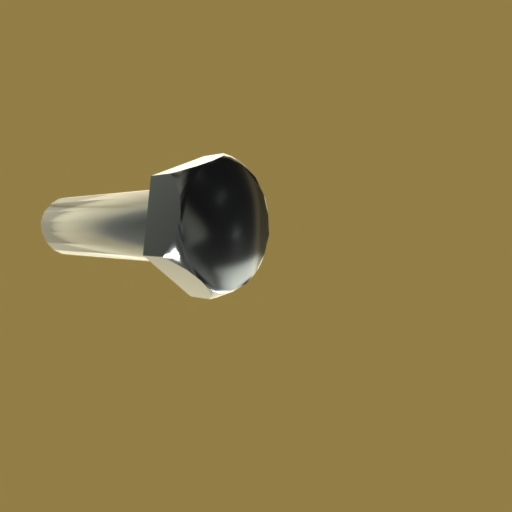
Label: bolt